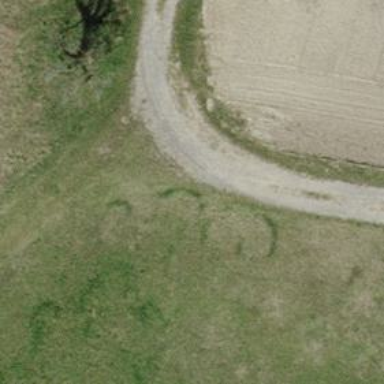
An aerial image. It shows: Compacted track with grade2 level.